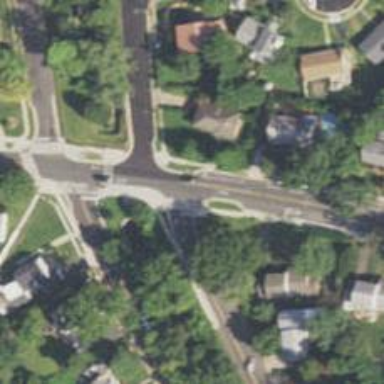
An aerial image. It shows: Marked crossing on footway.